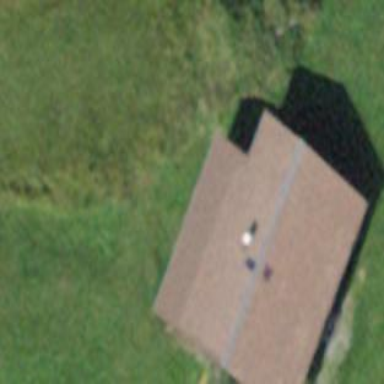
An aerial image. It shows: Rural barn.